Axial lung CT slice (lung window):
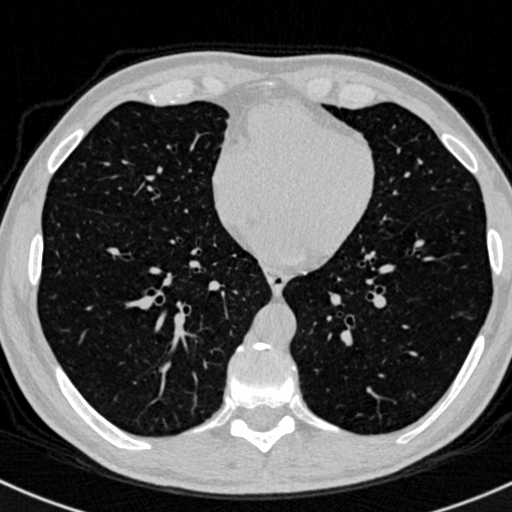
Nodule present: no